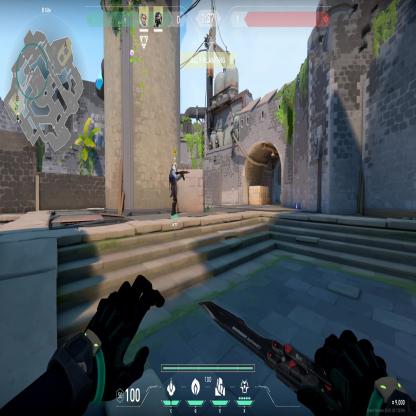
Label: teammate